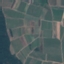
Label: PermanentCrop